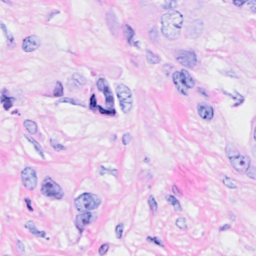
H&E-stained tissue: Breast